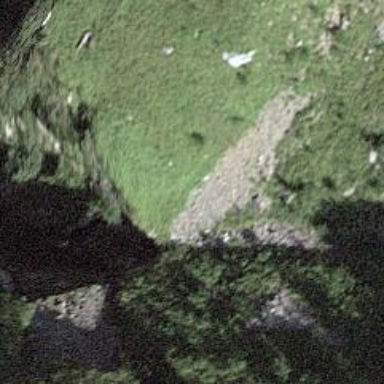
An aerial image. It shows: Cliff in nature.